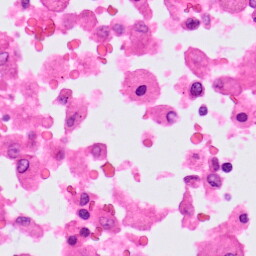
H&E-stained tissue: Lung